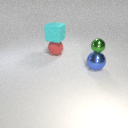
large blue metal sphere below small green metal sphere